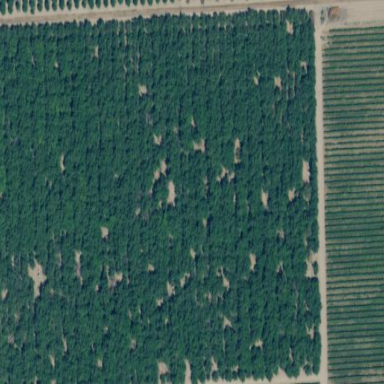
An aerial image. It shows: Almond orchard with rows of almond trees.